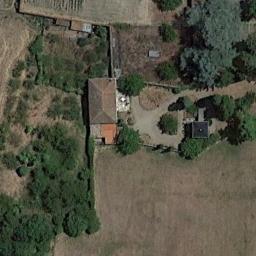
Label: sparse_residential